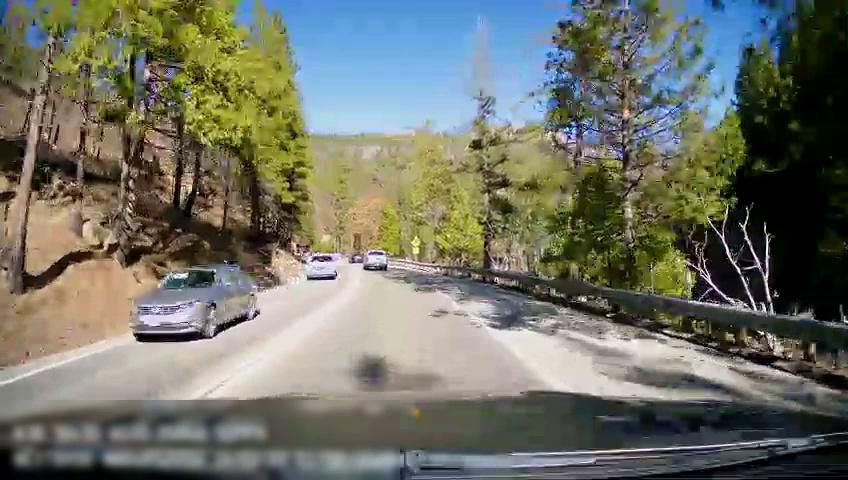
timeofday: Day
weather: Sunny
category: Drivable Space
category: Drivable Space
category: Vehicles | Truck
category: Vehicles | Car
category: Vehicles | Car
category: Vehicles | Car
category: Lanes | Opposite Lane
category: Lanes | Current Lane
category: Lanes | Opposite Lane
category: Lanes | Current Lane